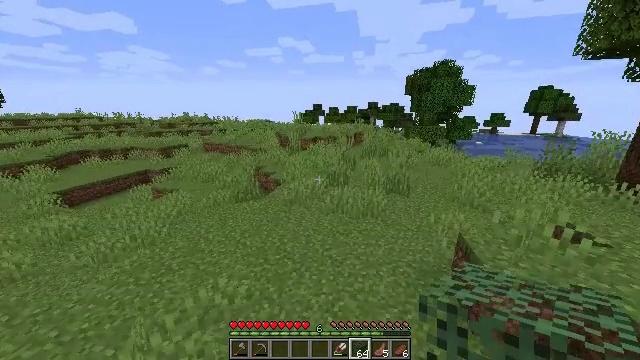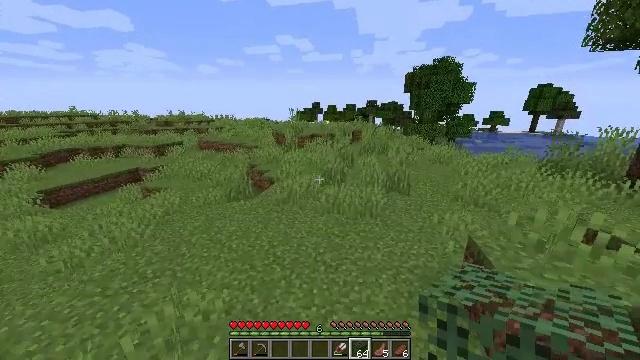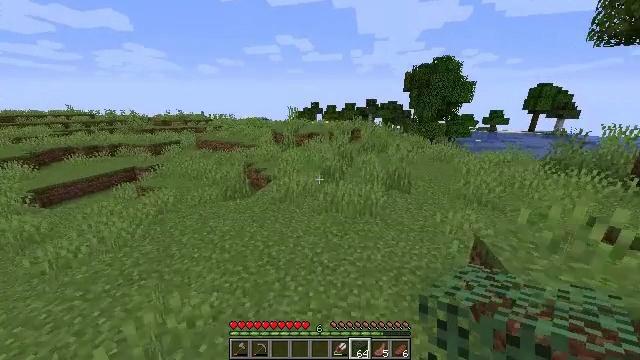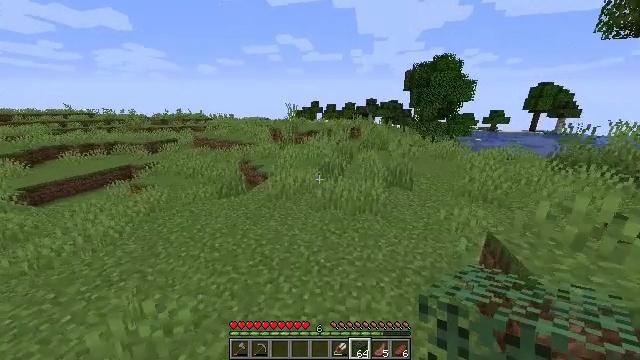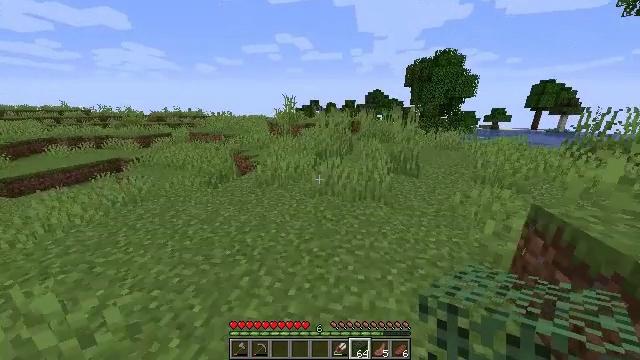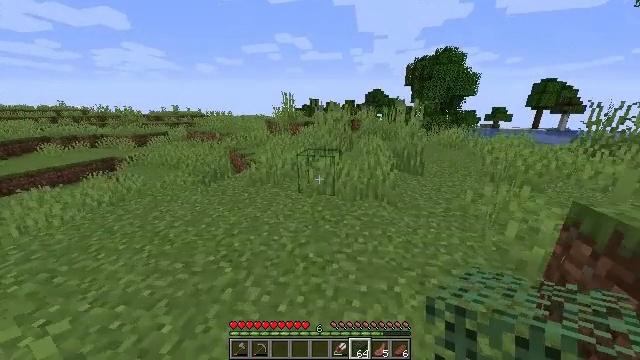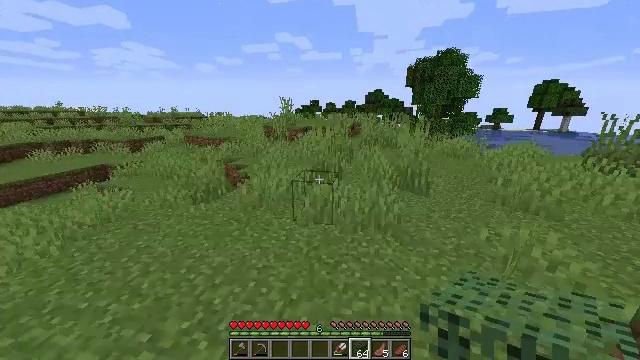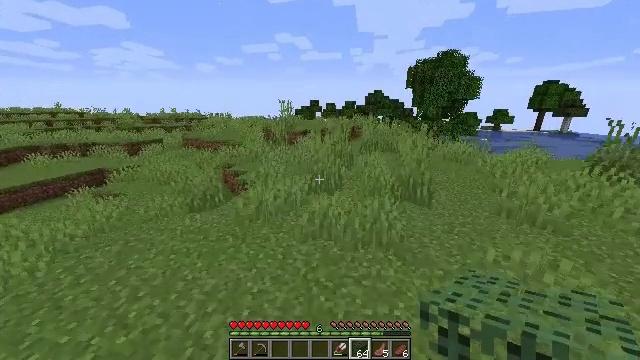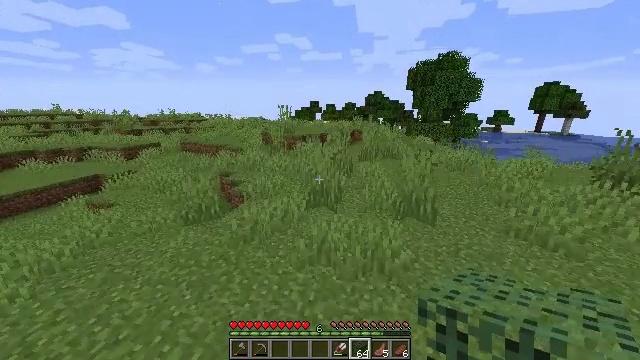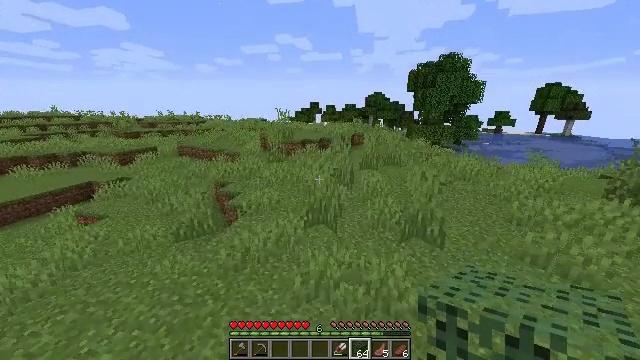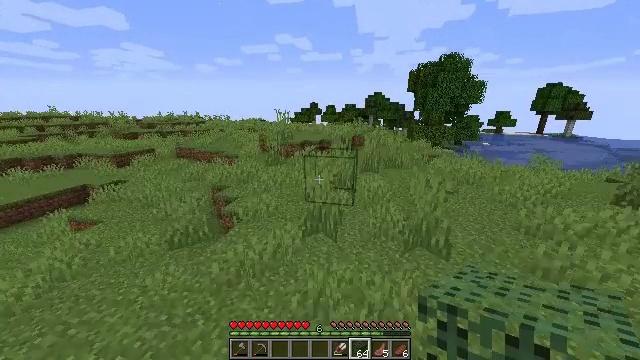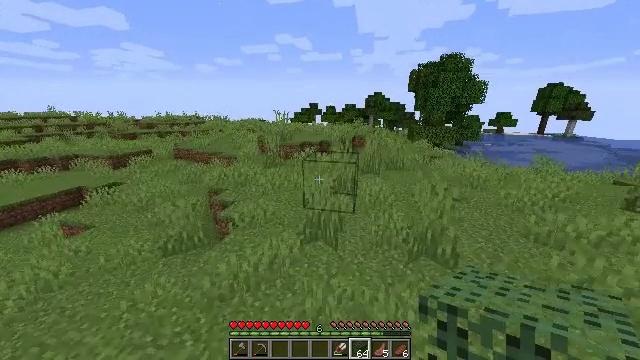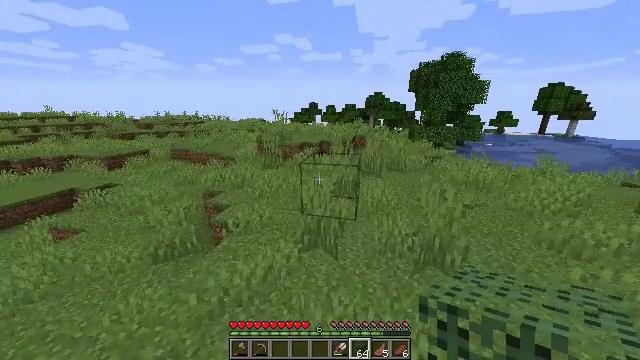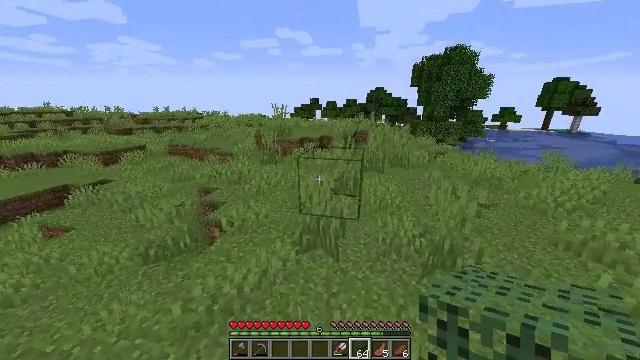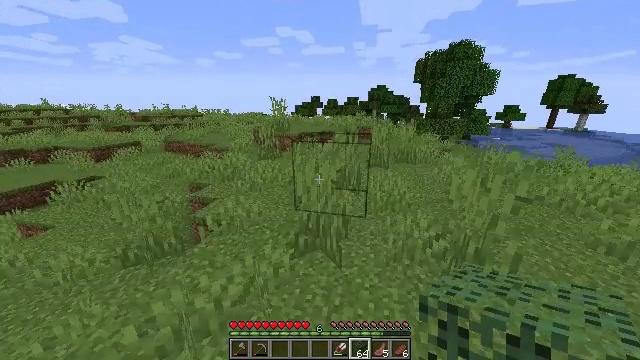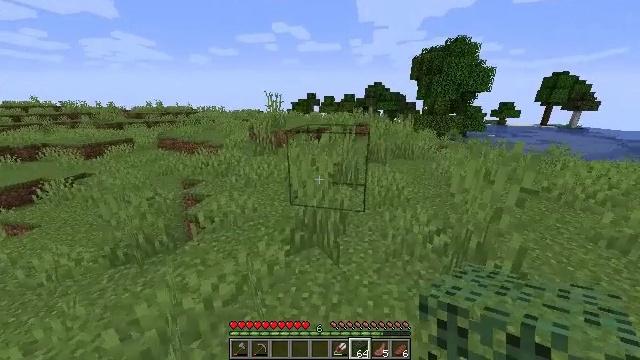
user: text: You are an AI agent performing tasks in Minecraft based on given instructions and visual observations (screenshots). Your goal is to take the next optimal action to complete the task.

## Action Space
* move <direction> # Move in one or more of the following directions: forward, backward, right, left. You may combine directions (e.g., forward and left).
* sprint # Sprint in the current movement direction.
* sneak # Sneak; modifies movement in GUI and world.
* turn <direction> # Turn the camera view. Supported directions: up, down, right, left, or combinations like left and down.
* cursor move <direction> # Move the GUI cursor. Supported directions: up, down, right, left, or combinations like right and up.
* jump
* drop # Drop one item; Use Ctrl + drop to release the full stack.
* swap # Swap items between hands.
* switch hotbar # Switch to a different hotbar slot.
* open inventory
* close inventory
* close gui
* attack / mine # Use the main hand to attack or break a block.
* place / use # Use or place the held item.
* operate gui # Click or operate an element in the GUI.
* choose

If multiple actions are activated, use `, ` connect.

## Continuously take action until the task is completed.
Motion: motion action
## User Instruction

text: Turn wool into a white carpet using the crafting table.
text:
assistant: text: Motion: move forward, sprint, jump
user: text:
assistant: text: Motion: move forward, sprint, jump
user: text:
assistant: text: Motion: move forward, sprint, jump
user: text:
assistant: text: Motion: move forward, sprint, jump
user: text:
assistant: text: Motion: move forward, sprint, jump
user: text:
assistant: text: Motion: move forward, sprint, jump
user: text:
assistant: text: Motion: move forward, sprint, jump
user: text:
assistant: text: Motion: move forward, sprint, jump
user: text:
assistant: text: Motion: move forward, sprint, jump
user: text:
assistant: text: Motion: move forward, sprint, jump
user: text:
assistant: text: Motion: move forward, sprint, jump
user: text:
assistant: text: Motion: move forward, sprint, jump
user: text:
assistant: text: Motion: move forward, sprint, turn down, jump
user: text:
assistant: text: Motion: move forward, sprint, jump
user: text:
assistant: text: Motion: move forward, sprint, jump
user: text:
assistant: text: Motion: move forward, sprint, jump
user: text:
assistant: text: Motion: move forward, sprint, turn down, jump
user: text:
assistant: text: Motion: move forward, sprint, jump
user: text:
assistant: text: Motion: move forward, sprint, jump
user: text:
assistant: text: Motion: move forward, sprint, jump
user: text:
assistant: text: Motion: move forward, sprint, jump
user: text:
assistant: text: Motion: move forward, sprint, jump
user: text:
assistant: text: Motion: move forward, sprint, jump
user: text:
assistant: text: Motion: move forward, sprint, jump
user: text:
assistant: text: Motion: move forward, sprint, jump
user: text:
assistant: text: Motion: move forward, sprint, jump
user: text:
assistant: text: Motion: move forward, sprint, jump
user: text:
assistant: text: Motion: move forward, sprint, jump
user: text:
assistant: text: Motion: move forward, sprint, jump
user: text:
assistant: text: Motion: move forward, sprint, jump